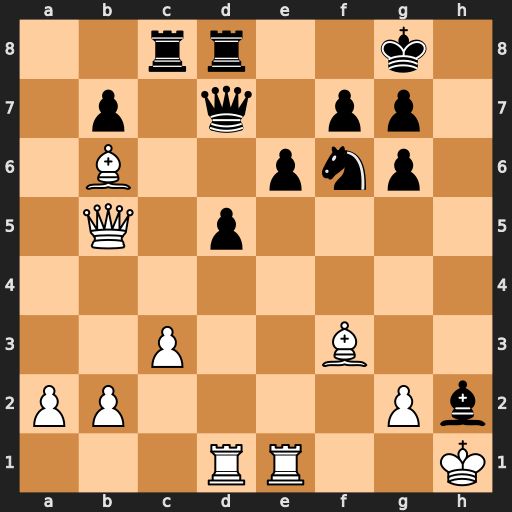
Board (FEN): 2rr2k1/1p1q1pp1/1B2pnp1/1Q1p4/8/2P2B2/PP4Pb/3RR2K
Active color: w
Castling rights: -
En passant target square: -
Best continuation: Qxd7 Nxd7 Bxd8